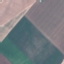
Land use / land cover: AnnualCrop